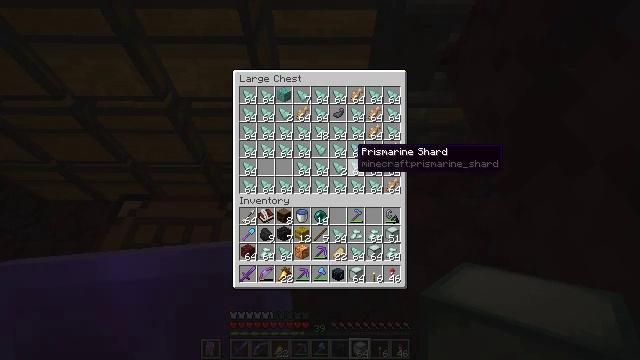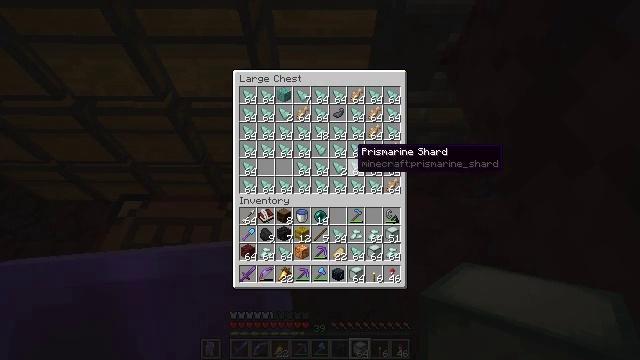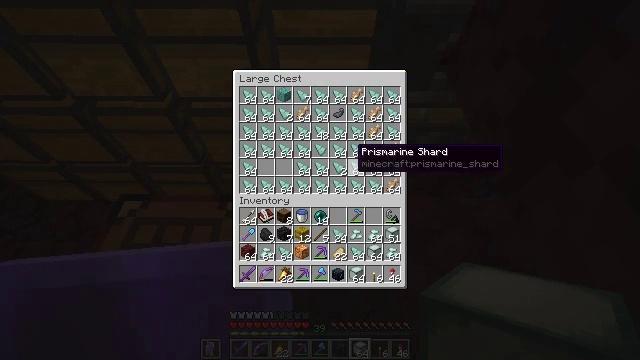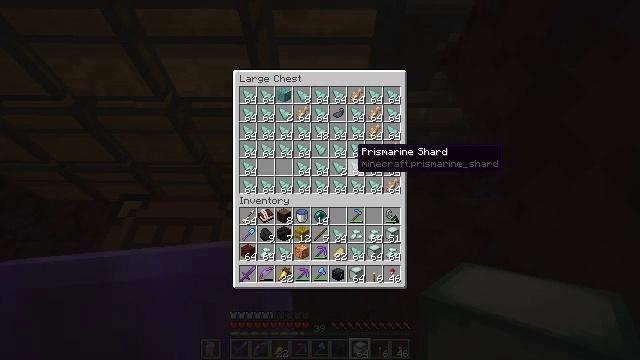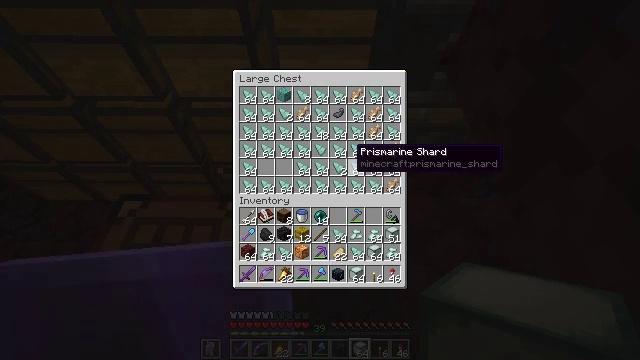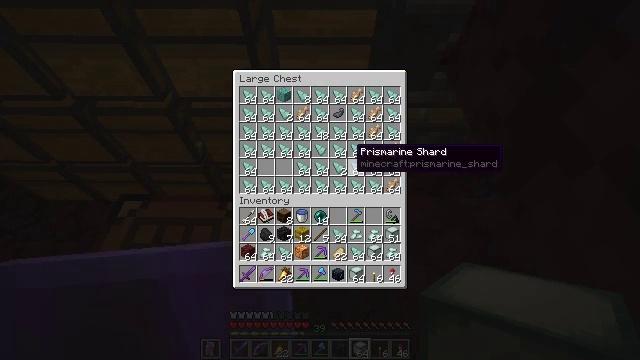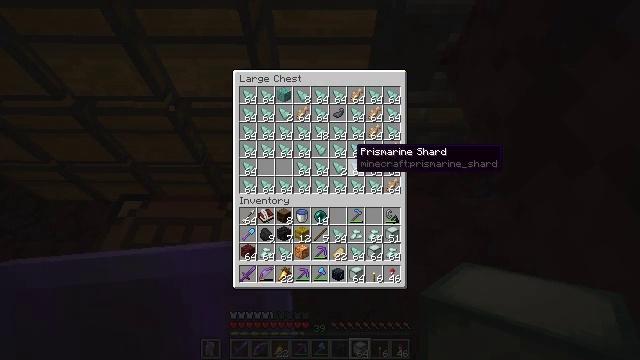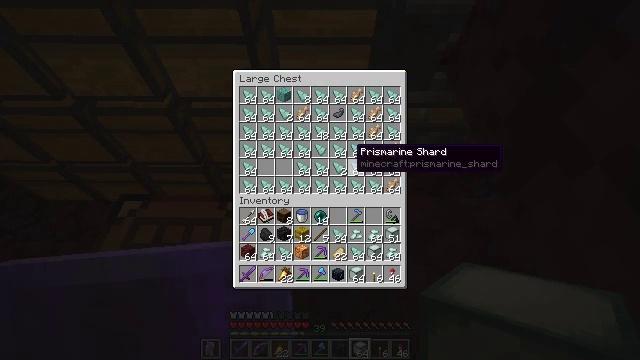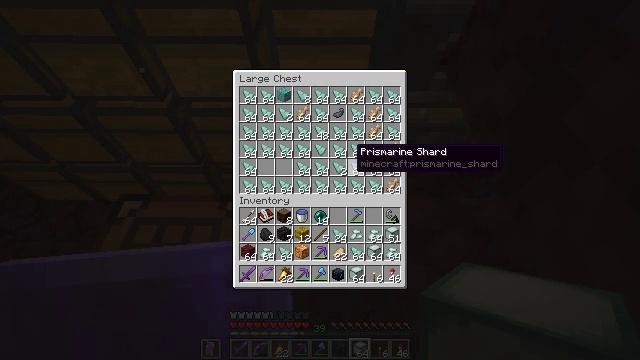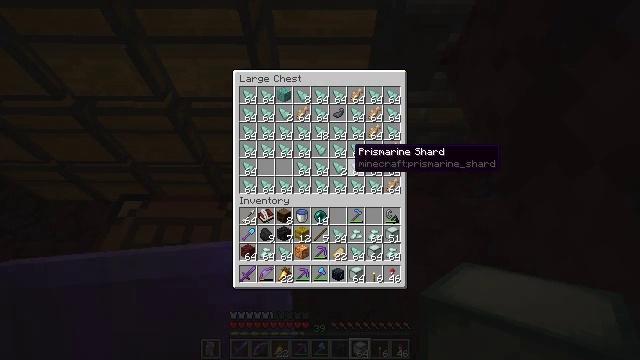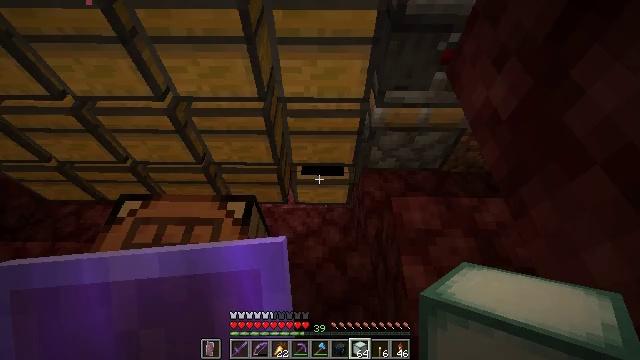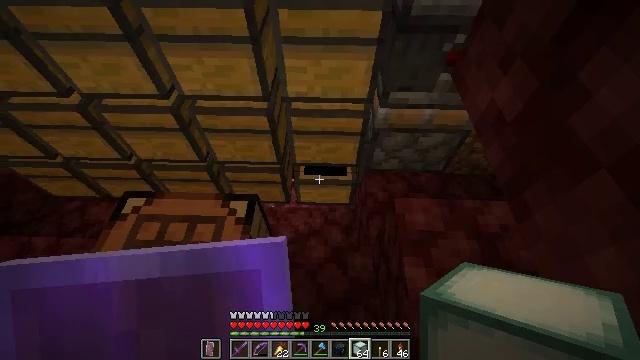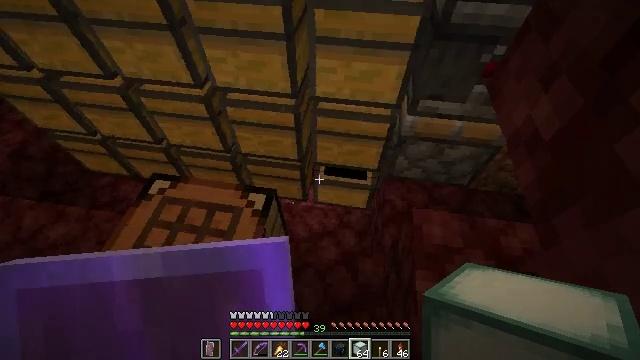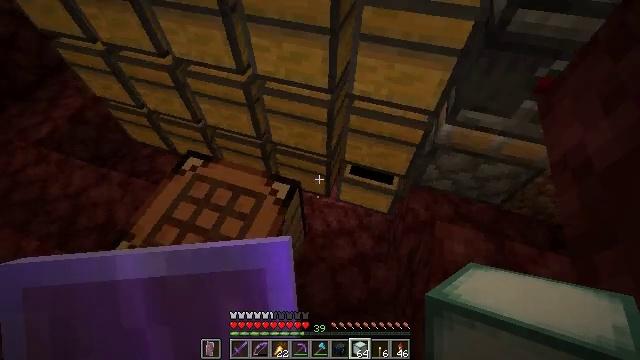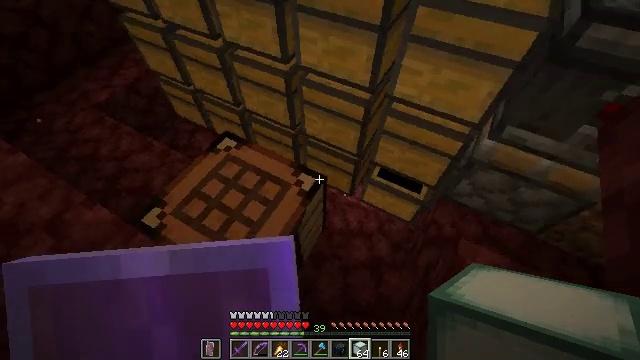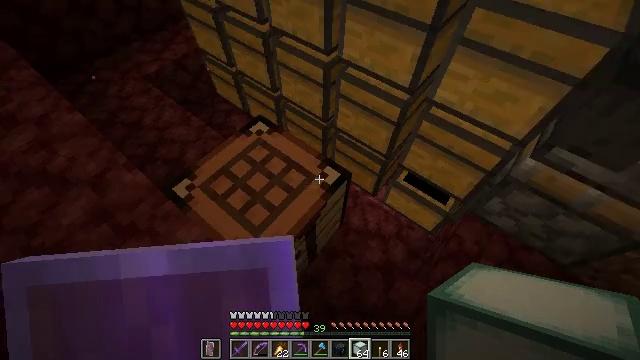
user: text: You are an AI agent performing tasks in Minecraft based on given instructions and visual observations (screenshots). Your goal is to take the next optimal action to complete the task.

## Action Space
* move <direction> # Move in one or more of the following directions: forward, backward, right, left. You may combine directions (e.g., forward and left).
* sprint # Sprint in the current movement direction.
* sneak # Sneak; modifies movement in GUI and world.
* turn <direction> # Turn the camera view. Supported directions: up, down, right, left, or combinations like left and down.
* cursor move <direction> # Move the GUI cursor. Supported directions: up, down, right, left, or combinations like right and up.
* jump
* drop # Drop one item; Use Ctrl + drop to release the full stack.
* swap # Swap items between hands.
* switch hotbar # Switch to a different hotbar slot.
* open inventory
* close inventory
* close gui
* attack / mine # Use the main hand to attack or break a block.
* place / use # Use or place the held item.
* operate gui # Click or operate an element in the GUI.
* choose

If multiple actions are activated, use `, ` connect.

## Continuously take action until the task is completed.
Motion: motion action
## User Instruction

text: Create a sea lantern.
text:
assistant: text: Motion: sneak
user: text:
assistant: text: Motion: sneak
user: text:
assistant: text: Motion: no_op
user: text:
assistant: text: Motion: no_op
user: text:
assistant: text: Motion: no_op
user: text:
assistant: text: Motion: no_op
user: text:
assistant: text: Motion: no_op
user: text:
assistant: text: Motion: no_op
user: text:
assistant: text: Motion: no_op
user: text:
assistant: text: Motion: no_op
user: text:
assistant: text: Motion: turn left, close gui
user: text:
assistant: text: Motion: turn left
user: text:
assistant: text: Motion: turn left
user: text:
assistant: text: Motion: turn left
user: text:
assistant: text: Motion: turn left and down
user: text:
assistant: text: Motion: turn left and down
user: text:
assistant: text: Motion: turn left
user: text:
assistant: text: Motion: no_op
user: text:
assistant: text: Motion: no_op
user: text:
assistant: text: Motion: no_op
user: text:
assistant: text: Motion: no_op
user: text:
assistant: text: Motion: no_op
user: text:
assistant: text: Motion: no_op
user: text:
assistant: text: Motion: use / place
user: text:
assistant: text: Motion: use / place
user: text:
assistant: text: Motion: use / place
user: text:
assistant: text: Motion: no_op
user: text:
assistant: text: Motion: no_op
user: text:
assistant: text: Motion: open gui
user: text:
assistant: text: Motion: no_op